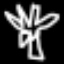
Label: palm tree